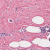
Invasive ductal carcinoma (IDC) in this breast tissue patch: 0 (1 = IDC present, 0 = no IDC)